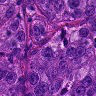
Metastatic tissue present: yes